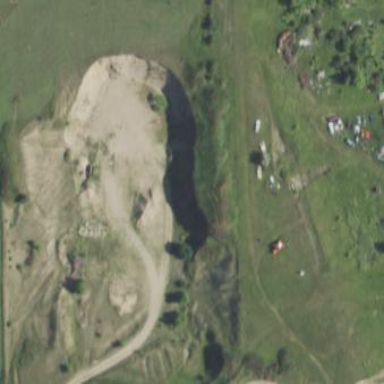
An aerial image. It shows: Quarry area.